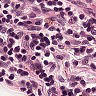
Metastatic tissue present: no